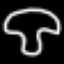
Label: mushroom